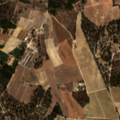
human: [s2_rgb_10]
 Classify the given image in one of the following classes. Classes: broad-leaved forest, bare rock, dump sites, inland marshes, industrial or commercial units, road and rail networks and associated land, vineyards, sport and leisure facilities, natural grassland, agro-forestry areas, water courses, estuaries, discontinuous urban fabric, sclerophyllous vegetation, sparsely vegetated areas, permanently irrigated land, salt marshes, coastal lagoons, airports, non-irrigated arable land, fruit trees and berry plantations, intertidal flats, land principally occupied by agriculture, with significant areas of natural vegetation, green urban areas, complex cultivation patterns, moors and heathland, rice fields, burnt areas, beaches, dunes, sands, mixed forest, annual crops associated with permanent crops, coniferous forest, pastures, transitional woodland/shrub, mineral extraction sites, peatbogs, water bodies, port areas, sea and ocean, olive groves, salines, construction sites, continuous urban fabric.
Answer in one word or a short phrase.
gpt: non-irrigated arable land, vineyards, complex cultivation patterns, broad-leaved forest